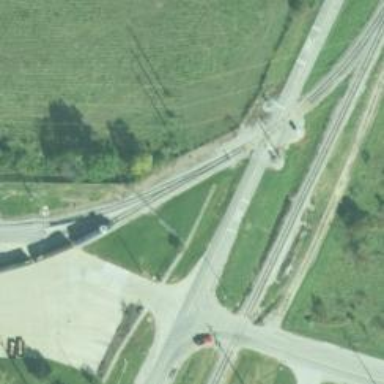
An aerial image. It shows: Railway spur service.